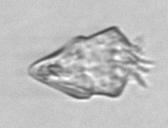
Label: Strombidium_inclinatum